Question: I try to do a little forum to train a little on web design. How can I change that table design to have a 3 dimensions (3D) table ? Or if there is any solution to improve its design, that will be maybe better !
Otherwise, any criticism is welcome!

'''
/* Tableaux -------------------------------------------------------------------------------------*/
table {
border-collapse: collapse;
}
pair {
background-color: #efefef;
}
tr.impair {
background-color: #fff;
}
th {
color: #D89845;
border: 1px solid #D89845;
padding: 5px;
font: normal 8pt verdana, helvetica, sans-serif;
}
td {
border: 1px solid #ddd;
padding: 5px;
font: normal 8pt verdana, helvetica, sans-serif;
}
'''
I will keep the best suggestion as validation of the subject.
Thanks in advance.
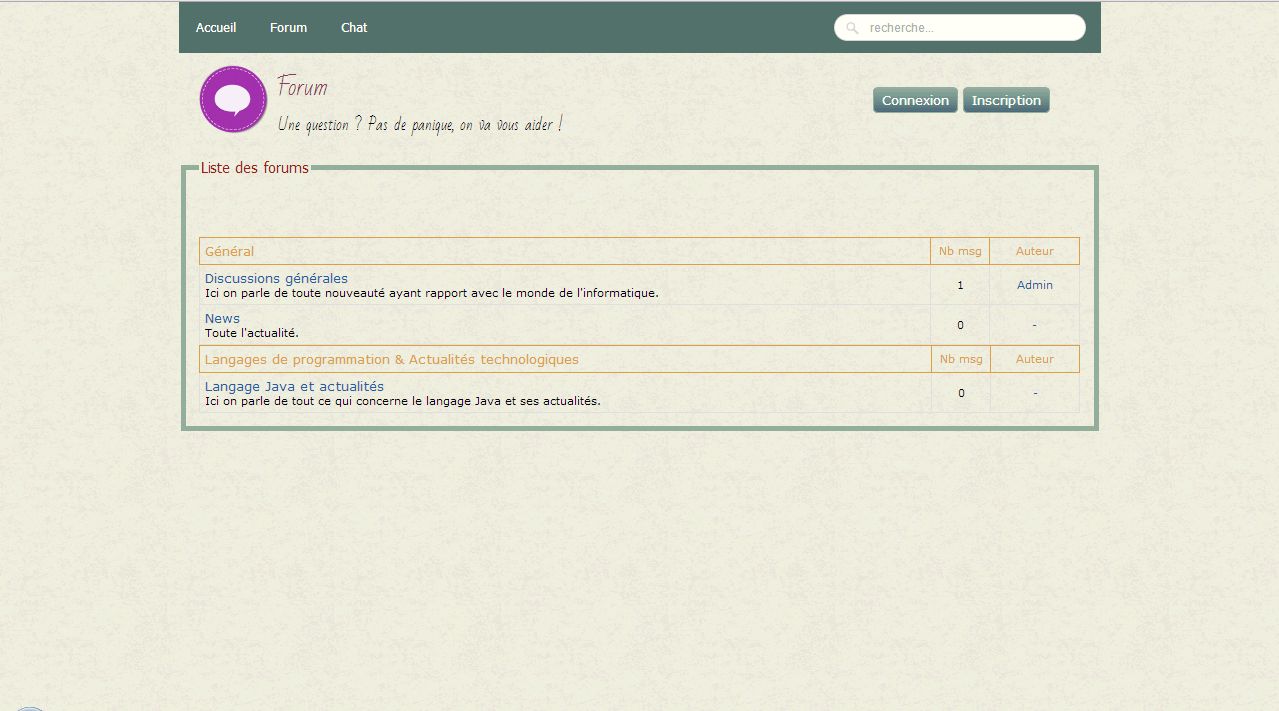
Answer: You can use box-shadow is the best solution to give any object a 3d look & feel.
> box-shadow use browser specipic prefixes like -webkit, -o, -moz etc . Here I just gave the link where you can find out more about it & can study how it works. I also many times just created such type of objects that have just 3d feel.
<URL>.